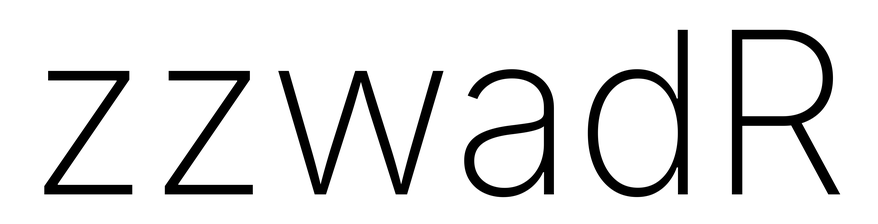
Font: Inter_ExtraLight